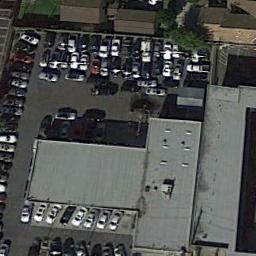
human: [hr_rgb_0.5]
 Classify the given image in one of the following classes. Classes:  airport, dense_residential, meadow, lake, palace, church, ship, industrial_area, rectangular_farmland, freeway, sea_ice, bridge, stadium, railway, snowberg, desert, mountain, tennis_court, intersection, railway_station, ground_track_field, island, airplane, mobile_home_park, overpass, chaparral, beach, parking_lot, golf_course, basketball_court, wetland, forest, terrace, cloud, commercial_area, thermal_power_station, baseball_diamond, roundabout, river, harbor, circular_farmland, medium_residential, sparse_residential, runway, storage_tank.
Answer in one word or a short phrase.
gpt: parking_lot